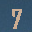
Label: 7